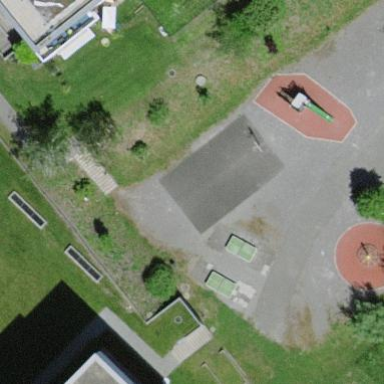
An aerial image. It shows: Asphalt basketball court on pitch.